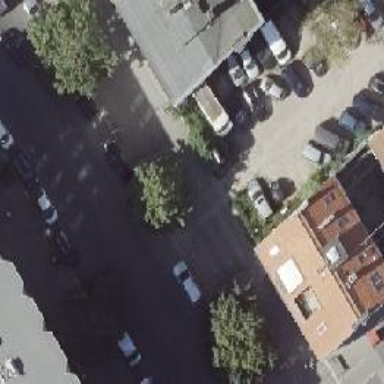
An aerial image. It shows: Car repair shop.